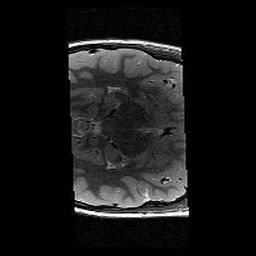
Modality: T2w
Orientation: axial
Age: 11
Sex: male
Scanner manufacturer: siemens
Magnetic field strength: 3 T
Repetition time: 9.23 s
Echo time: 0.067 s